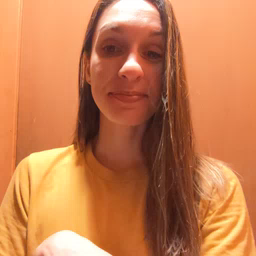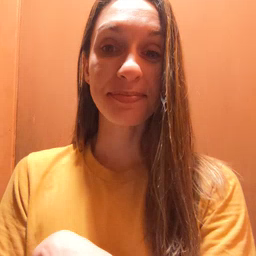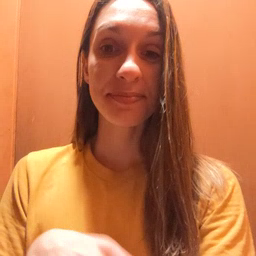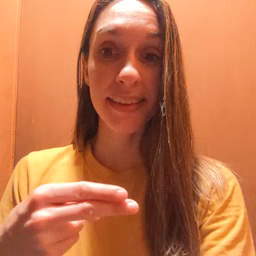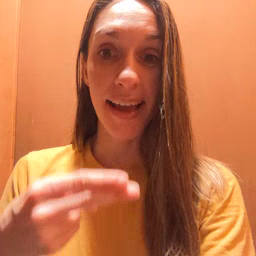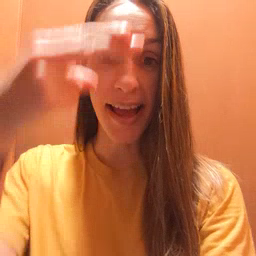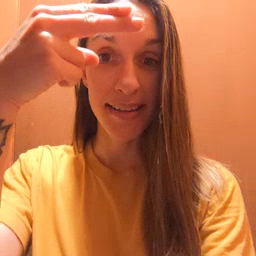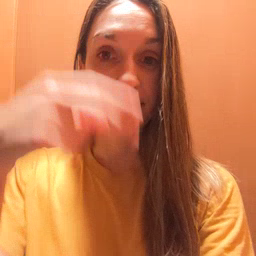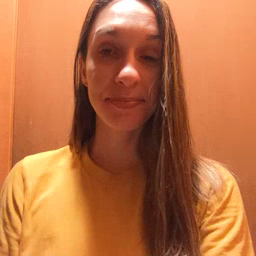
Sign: high